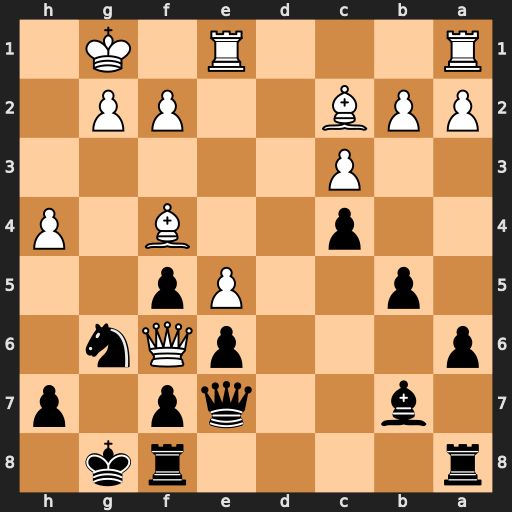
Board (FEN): r4rk1/1b2qp1p/p3pQn1/1p2Pp2/2p2B1P/2P5/PPB2PP1/R3R1K1
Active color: b
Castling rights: -
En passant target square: -
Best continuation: Qxf6 exf6 Nxf4